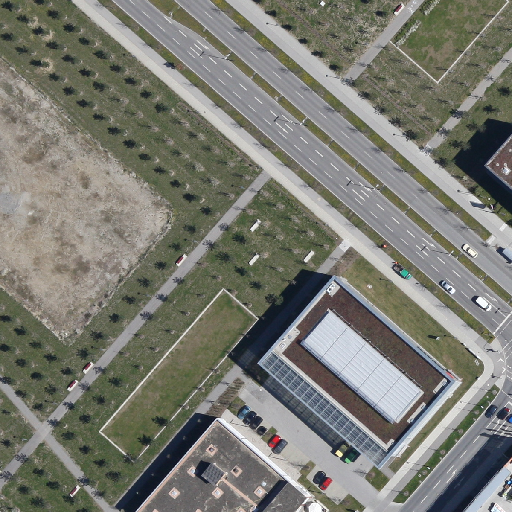
Referring expression: car driving on the road